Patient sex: M
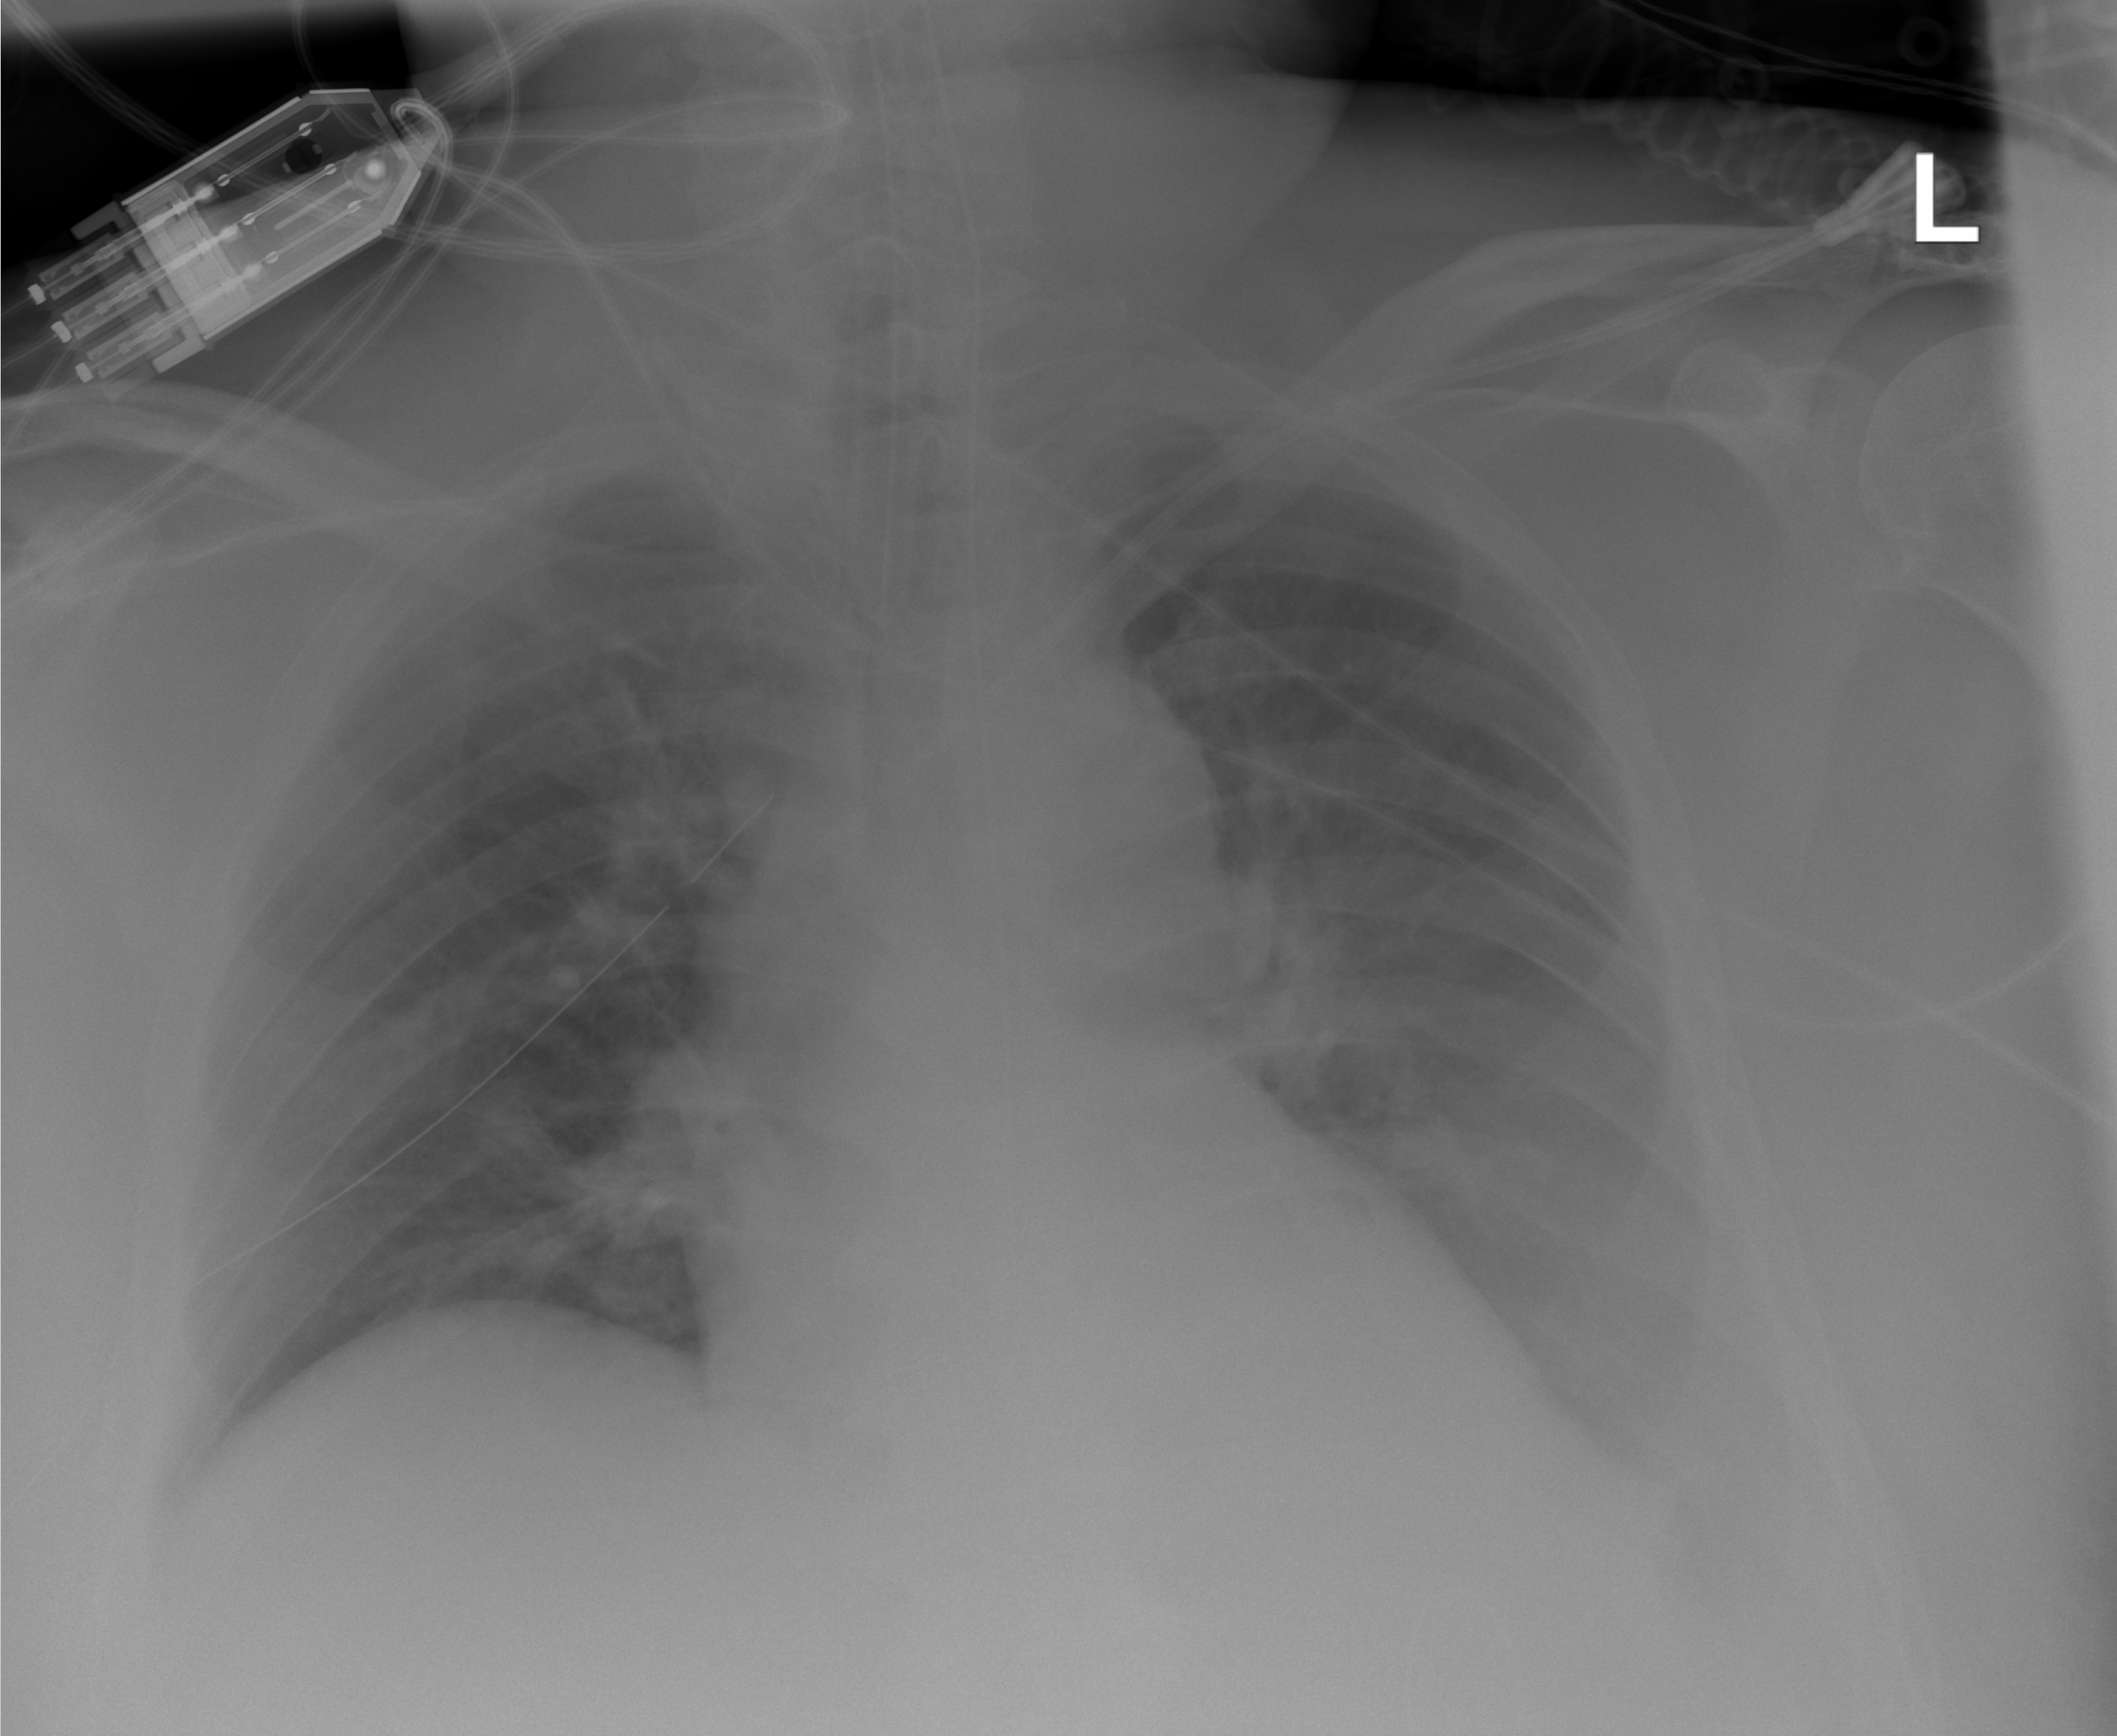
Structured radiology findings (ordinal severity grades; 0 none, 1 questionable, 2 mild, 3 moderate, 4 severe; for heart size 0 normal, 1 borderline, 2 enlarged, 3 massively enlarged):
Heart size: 0
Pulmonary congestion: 0
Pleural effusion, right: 0
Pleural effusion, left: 2
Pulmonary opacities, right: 0
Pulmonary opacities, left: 0
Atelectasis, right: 0
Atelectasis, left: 2